Interaction volume radius: 5 \u00c5
Interaction volume height: 10 \u00c5
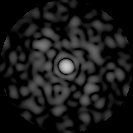
Disorder parameter: 0.8338